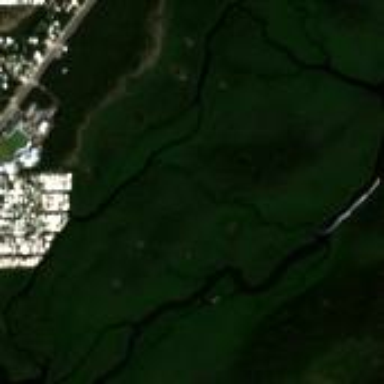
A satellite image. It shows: Wetland area dominated by mangroves.